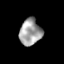
Tissue: skin
Cell type: Epithelial cells
Senescence score: 0.2856
Nuclear area (px): 563
Mean DAPI intensity: 160.595